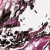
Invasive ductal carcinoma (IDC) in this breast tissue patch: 0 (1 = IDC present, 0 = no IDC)